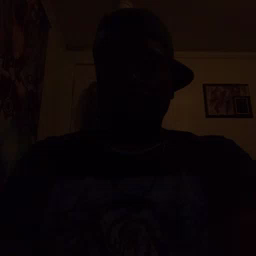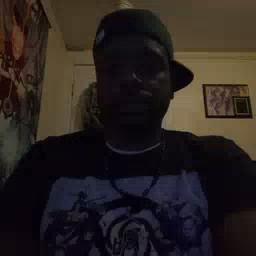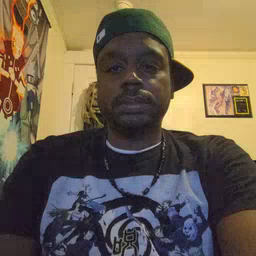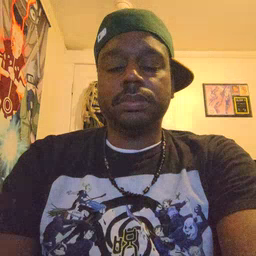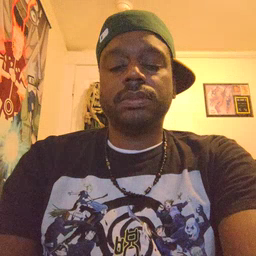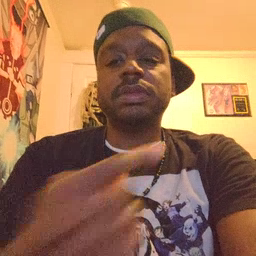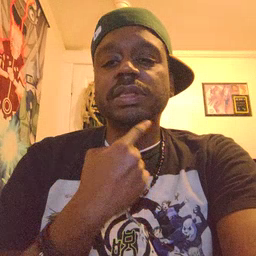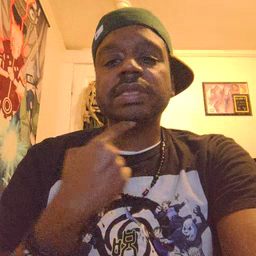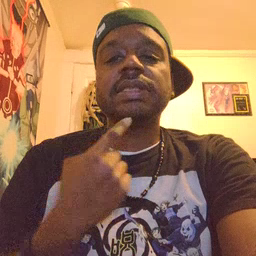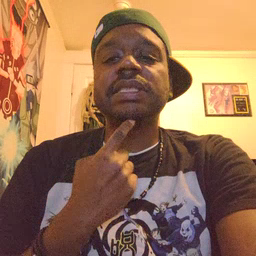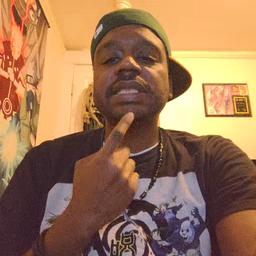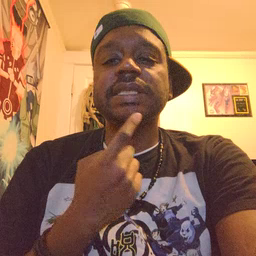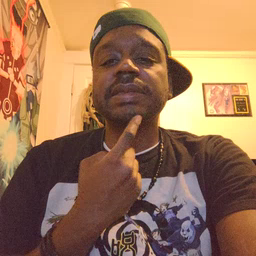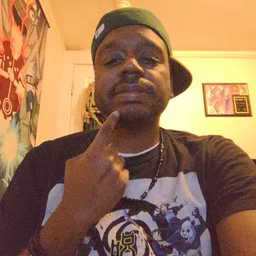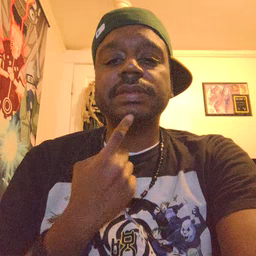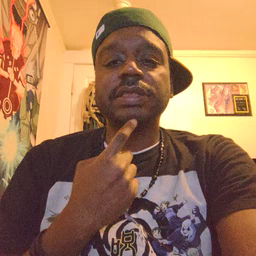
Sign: chin